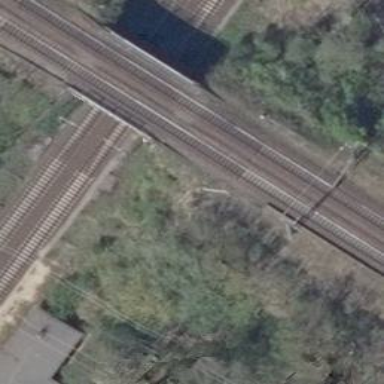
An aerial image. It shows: Rail line with electrified contact lines on embankment.